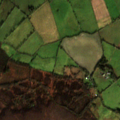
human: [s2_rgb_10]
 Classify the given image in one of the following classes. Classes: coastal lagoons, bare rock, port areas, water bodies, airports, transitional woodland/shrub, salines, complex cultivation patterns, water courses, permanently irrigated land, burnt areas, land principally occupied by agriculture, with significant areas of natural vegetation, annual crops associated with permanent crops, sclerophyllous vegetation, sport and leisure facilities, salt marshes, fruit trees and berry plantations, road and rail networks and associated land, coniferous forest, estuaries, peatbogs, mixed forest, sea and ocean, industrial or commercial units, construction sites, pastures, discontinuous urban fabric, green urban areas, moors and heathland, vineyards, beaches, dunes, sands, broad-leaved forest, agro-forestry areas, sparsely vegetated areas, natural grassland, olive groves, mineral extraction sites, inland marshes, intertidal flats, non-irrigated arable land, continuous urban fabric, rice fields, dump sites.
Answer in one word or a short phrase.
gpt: non-irrigated arable land, pastures, mixed forest, peatbogs